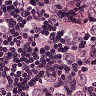
Metastatic tissue present: yes